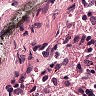
Metastatic tissue present: no